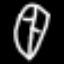
Label: leaf